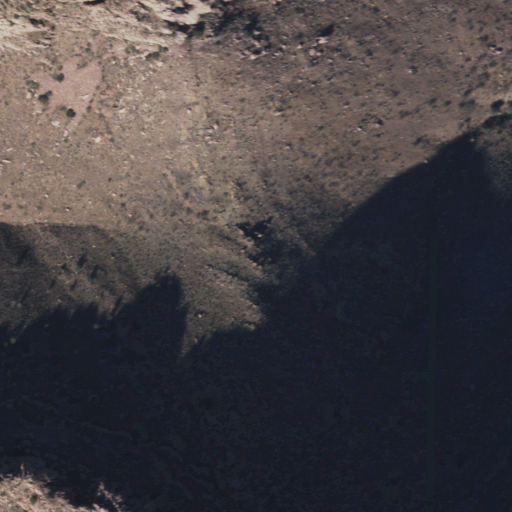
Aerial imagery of gap in Arizona named Saddle Gap containing grassland, shrub, and evergreen forest